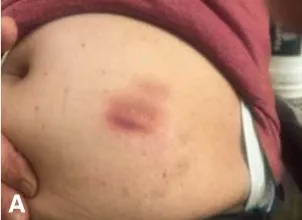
A; Red erythematous papules (4*3 cm) of cutaneous nocardiosis.
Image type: medical_photograph (skin_photograph)